Question: I am using an external library which generates an class for UI in my game from XAML, everything generates fine and it's working as intended except for one part. It says the Root element does not exist in the namespace and thus I cannot use the designer, the creator of the library himself doesn't even know why it is doing this, it works fine for him.
'''
<!--ek:UIRoot was not found/ does not exist in the namespace-->
<ek:UIRoot
xmlns="http://schemas.microsoft.com/winfx/2006/xaml/presentation"
xmlns:x="http://schemas.microsoft.com/winfx/2006/xaml"
xmlns:mc="http://schemas.openxmlformats.org/markup-compatibility/2006"
xmlns:d="http://schemas.microsoft.com/expression/blend/2008"
xmlns:ek="clr-namespace:EmptyKeys.UserInterface.Designer;assembly=EmptyKeys.UserInterface.Designer"
mc:Ignorable="d"
d:DesignHeight="300" d:DesignWidth="300">
<Grid>
<Grid.RowDefinitions>
<RowDefinition Height="50"/>
<RowDefinition Height="50"/>
</Grid.RowDefinitions>
<TextBlock Text="Hello World" Grid.Row="0" />
<TextBlock Text="This is EmptyKeys In monogame" Grid.Row="1" />
</Grid>
</ek:UIRoot>
'''
And yet it does

The project is .net4.5 and anycpu the same as what the library is built on and i've rebuild the solution many times. (those were the solutions to similar issues)
Am I missing something?
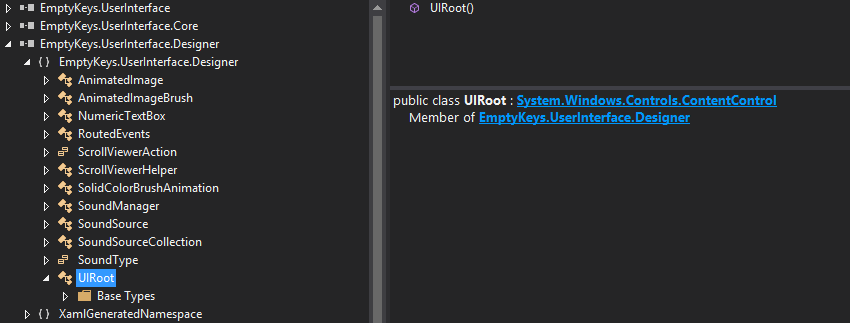
Answer: I needed to unblock the dll because it came from another computer
<URL>
the example is a zip but it applies the same for dlls